Question: I'm developing a system which works like following structure

Level1-sub-tasks are created by task via <URL> of .net 4.0, and Level2-sub-tasks are created by level1-sub-tasks similarly.
All tasks work file in debug, but when I deploy that on IIS server, all level2 sub tasks stops executing.
I'm not an experienced developer of iis, does it has any limitation for multi-level thread(task)?
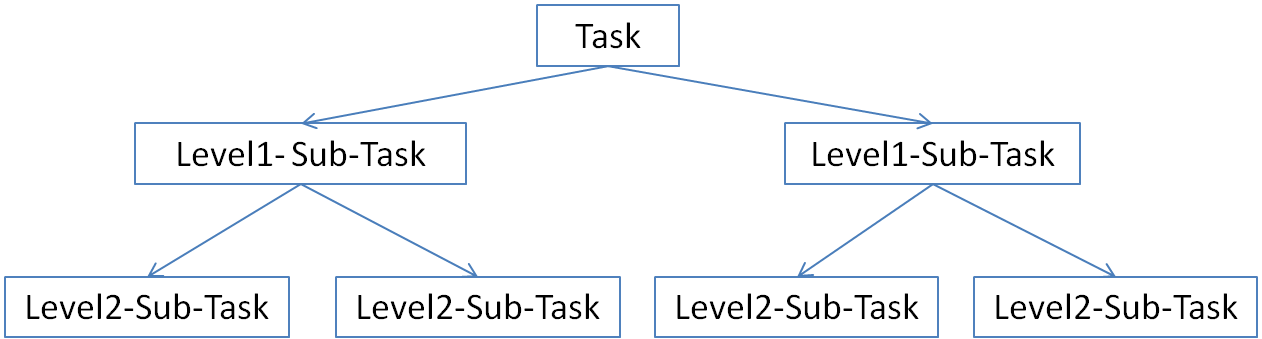
Answer: If you do spawn new threads while handling a request, make sure they have all finished before returning a response. You may think "I'm gonna return to the user asap, and leave a thread in the background saving stuff to the database." This is dangerous, mainly because the AppDomain may be recycled, aborting your background threads.
Alternatively, use the 'IRegisteredObject' interface to tell asp.net you're doing some work in the background. The approach is detailed here: <URL>
Do note that this is not fail-proof though, and that there are better approaches to this - it all depends on what you're trying to achieve. In most cases (e.g., sending out email notifications), the best solution is to schedule a task (in a separate process) that dequeues work items periodically.